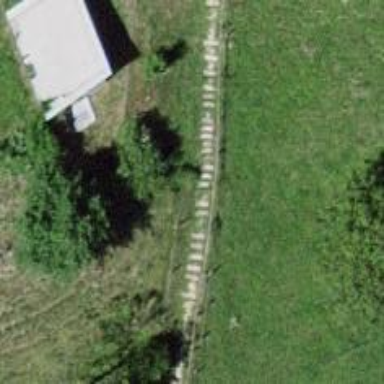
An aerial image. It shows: Set of steps on the road.